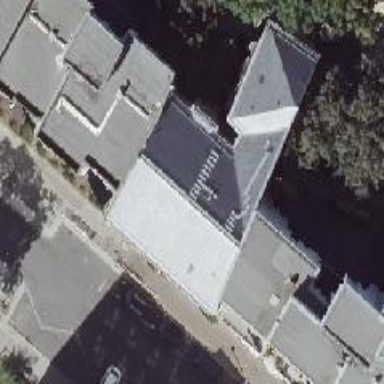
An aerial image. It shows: School building.